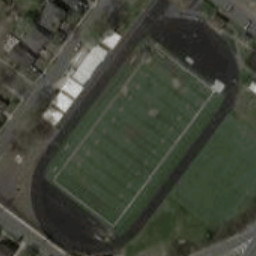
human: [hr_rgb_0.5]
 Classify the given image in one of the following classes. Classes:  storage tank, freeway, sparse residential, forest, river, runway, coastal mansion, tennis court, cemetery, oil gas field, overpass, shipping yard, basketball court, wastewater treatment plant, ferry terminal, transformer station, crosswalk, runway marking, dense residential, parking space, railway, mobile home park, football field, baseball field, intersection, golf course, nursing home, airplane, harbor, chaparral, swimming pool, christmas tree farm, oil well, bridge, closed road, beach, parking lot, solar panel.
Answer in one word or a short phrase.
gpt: football field